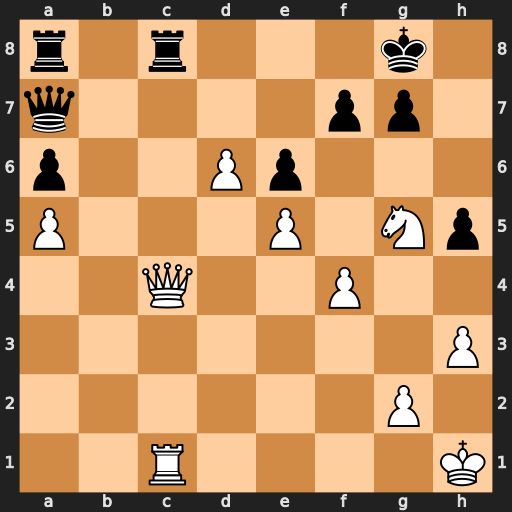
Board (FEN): r1r3k1/q4pp1/p2Pp3/P3P1Np/2Q2P2/7P/6P1/2R4K
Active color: w
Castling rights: -
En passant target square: -
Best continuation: Qxc8+ Rxc8 Rxc8#